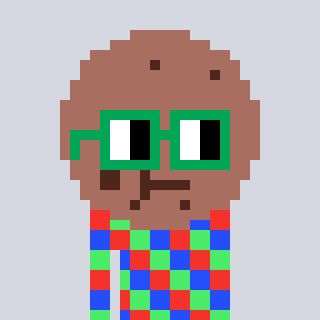
a pixel art character with square green glasses, a cookie-shaped head and a slimegreen-colored body on a cool background